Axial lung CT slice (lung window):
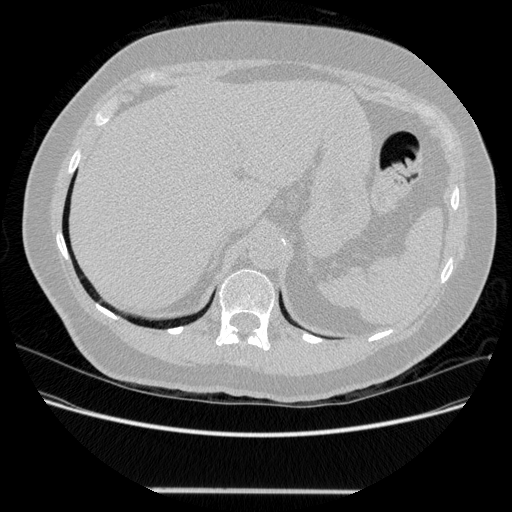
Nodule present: no